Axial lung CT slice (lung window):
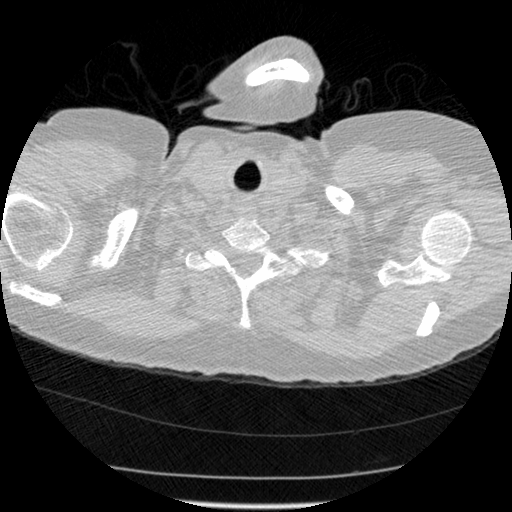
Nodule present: no